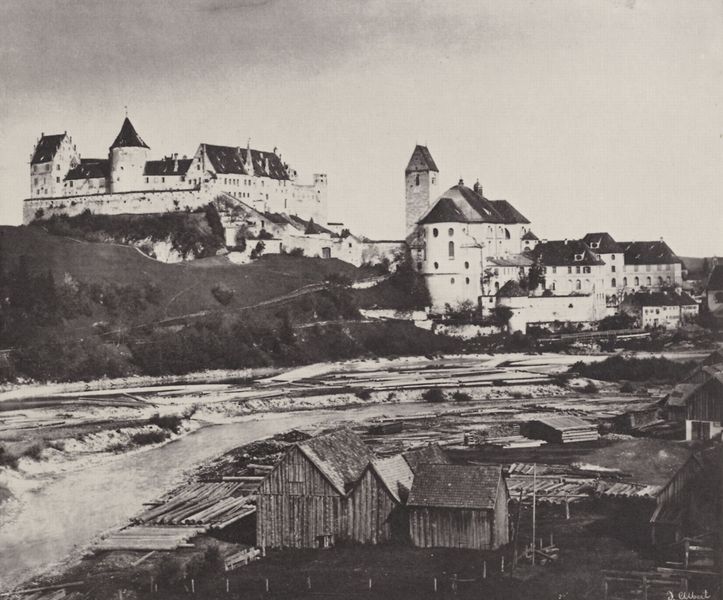
Titel: Füssen, Hohes Schloss und Klosterkirche St. Mang
Künstler: Joseph Albert
Institution: Privatsammlung
Schlagwörter: baum, berg, dunkel, felsen, himmel, schatten, wasser, weiß, baumstämme, bäume, fluss, landschaft, menschen, stadt, ufer, braun, fenster, frankreich, grau, hell, holz, licht, schwarz, strasse, tür, ausblick, dach, gebäude, gras, haus, schloss, weg, wiese, zaun, wand, architektur, mensch, stein, bach, ebene, erde, felder, häuser, hügel, büsche, gewässer, hütte, kirche, pfad, wege, boden, land, anhöhe, kamine, rund, schuppen, turm, wellen, ansicht, biegung, fassade, ort, hang, dorf, dächer, mauer, tag, hütten, winter, seine, masten, böschung, stämme, balken, befestigung, foto, fotografie, photographie, erker, burg, scheune, kloster, türme, festung, schwarzweiß, topografie, anwesen, apsis, siedlung, fotographie, wohnen, aufstieg, hölzer, weinberg, loire, würzburg, kastell, burganlage, schifffahrt, holzhütten, prallhang, floß, kegelturm, flösse, kircxhe, suburbium, barracken, flößer, marienberg